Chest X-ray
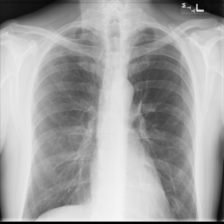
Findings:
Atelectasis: negative
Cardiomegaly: negative
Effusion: negative
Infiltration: negative
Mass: negative
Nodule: negative
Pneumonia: negative
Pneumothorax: negative
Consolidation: negative
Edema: negative
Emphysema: negative
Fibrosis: negative
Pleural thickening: negative
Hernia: negative